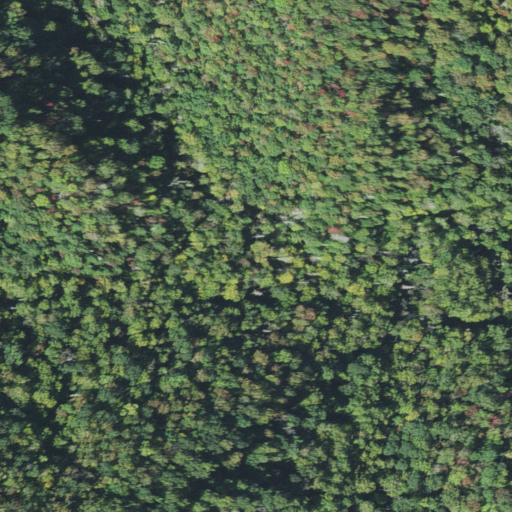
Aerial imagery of valley in North Carolina named Pilot Cove containing mixed forest, deciduous forest, and open development